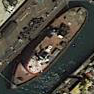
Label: civil